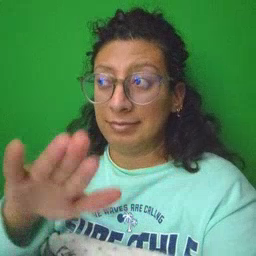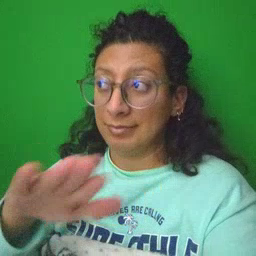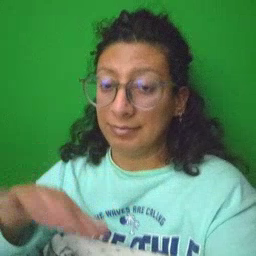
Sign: clean